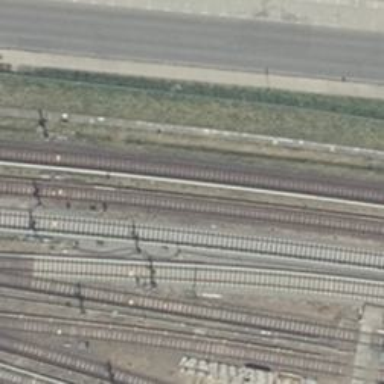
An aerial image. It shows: Electrified rail.